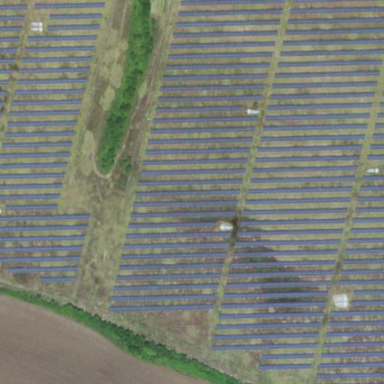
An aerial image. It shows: Solar power plant with photovoltaic technology surrounded by fence.